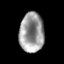
Tissue: prostate
Cell type: Epithelial cells
Senescence score: 0.3461
Nuclear area (px): 959
Mean DAPI intensity: 153.584